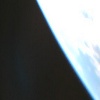
Label: space